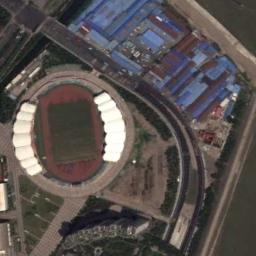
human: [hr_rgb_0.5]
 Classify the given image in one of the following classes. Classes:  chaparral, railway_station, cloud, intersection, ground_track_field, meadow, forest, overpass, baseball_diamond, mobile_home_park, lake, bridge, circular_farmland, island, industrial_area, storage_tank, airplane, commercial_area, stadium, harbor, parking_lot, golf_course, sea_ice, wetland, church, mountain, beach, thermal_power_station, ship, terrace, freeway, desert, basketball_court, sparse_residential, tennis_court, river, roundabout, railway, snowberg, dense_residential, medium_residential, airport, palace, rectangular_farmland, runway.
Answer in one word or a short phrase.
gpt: stadium